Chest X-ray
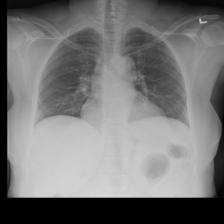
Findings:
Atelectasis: negative
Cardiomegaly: negative
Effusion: negative
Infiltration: negative
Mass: negative
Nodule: negative
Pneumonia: negative
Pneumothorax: negative
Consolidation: negative
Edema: negative
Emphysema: negative
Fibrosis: negative
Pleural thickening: negative
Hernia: negative